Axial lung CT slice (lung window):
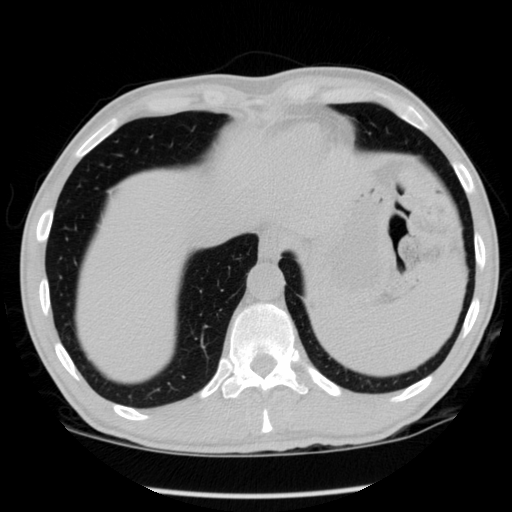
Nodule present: no